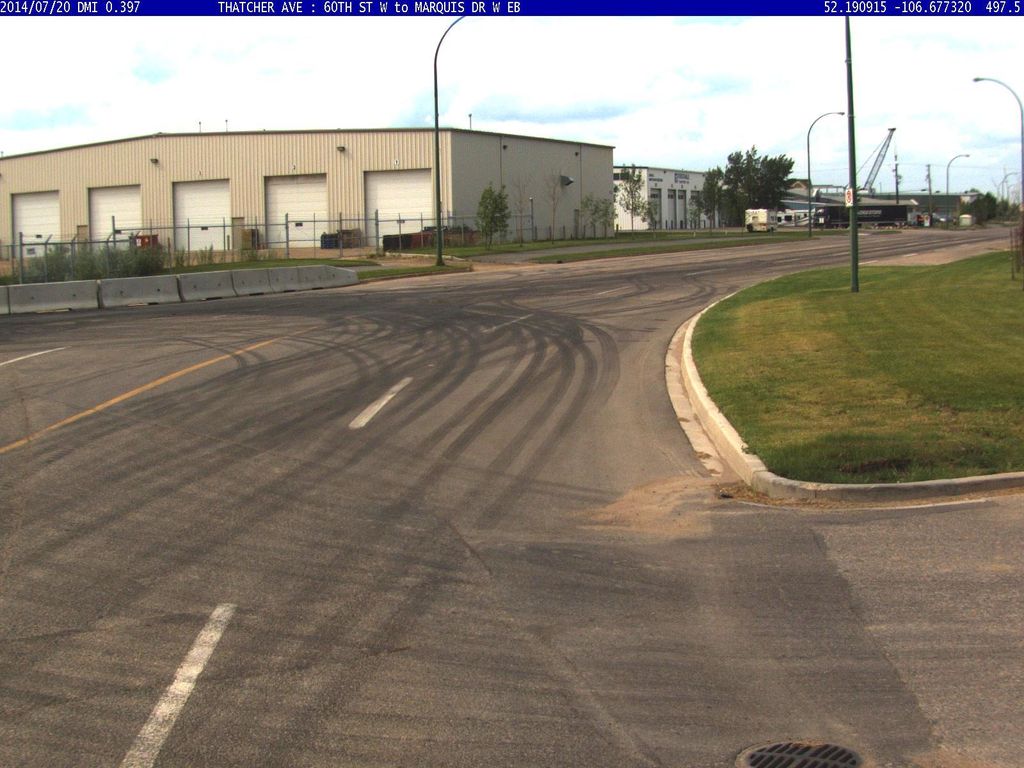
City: saskatoon